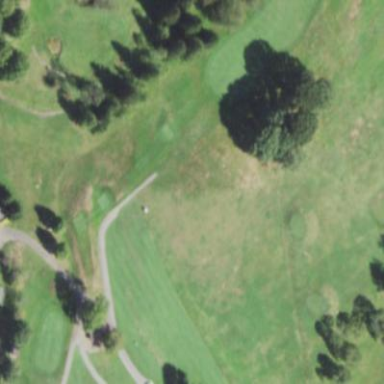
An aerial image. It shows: Golf tee on grassy land.